Question: I'm currently working on a webpage.
Basically it's two sections. The main section is taking up all of the screen that the sidebar on the right isn't. The sidebar is fixed and set to 250px wide. The main section is set to 100% width with a margin-right of 250px.
Now I put down a few test blocks to see how it would look, they're 300px x 300px. As you can see, the last block on the top row goes behind the sidebar.
How can I make it go to the next line instead of going behind the sidebar?
Thanks in Advance.

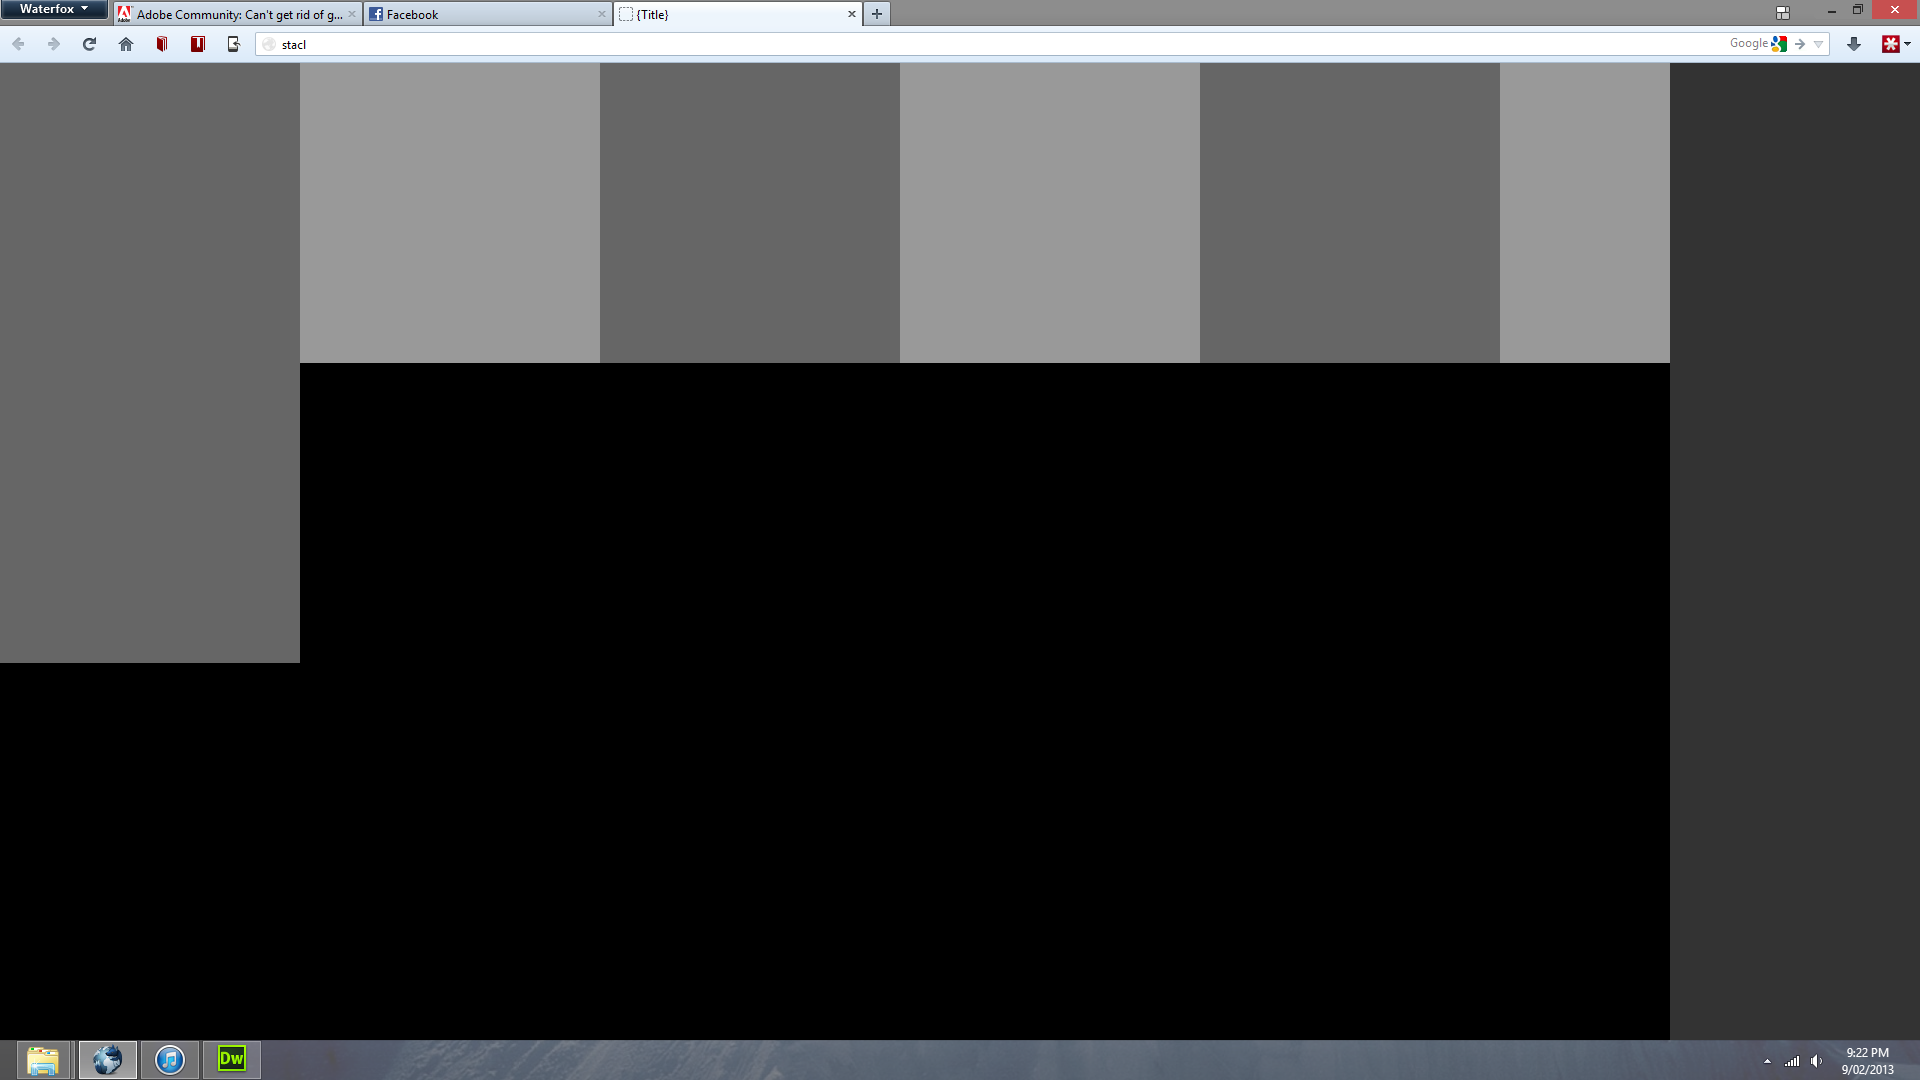
Answer: Maybe the reason is width: 100% for the main section?
'''
.main {
width: auto;
margin-left: 250px;
}
'''